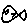
Label: fish